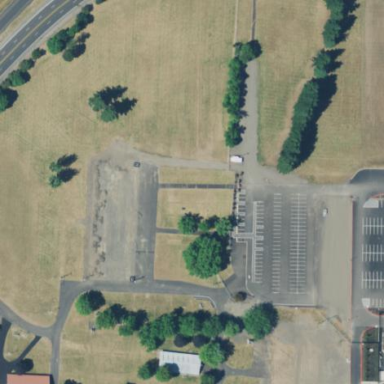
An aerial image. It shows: Recreation ground.